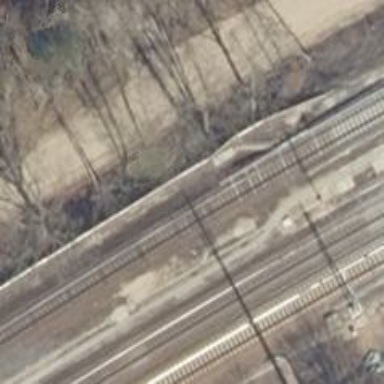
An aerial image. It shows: Railway signal.